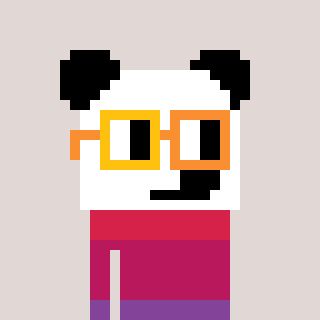
a pixel art character with square yellow and orange glasses, a panda-shaped head and a bege-colored body on a warm background